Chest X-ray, AP view. Patient: 56 years old, sex F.
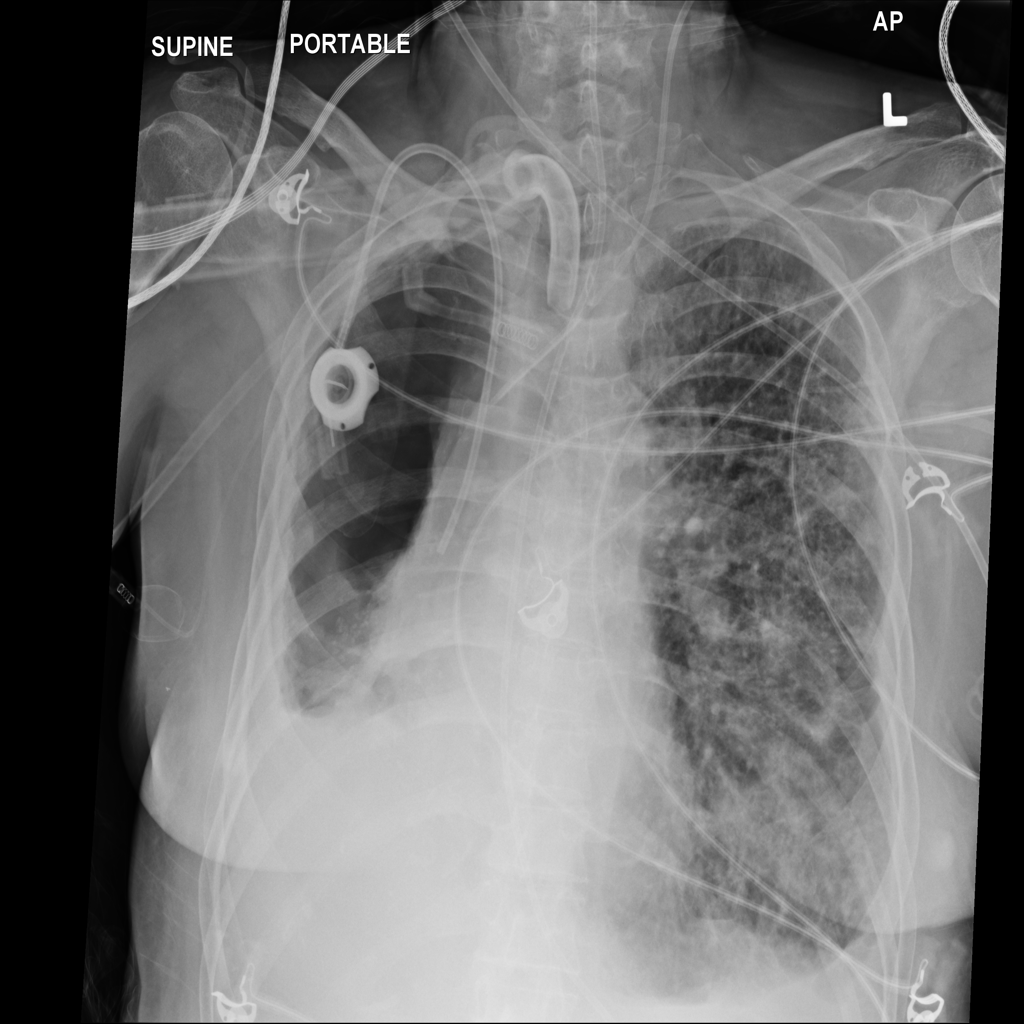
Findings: Infiltration, Pneumothorax